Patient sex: M
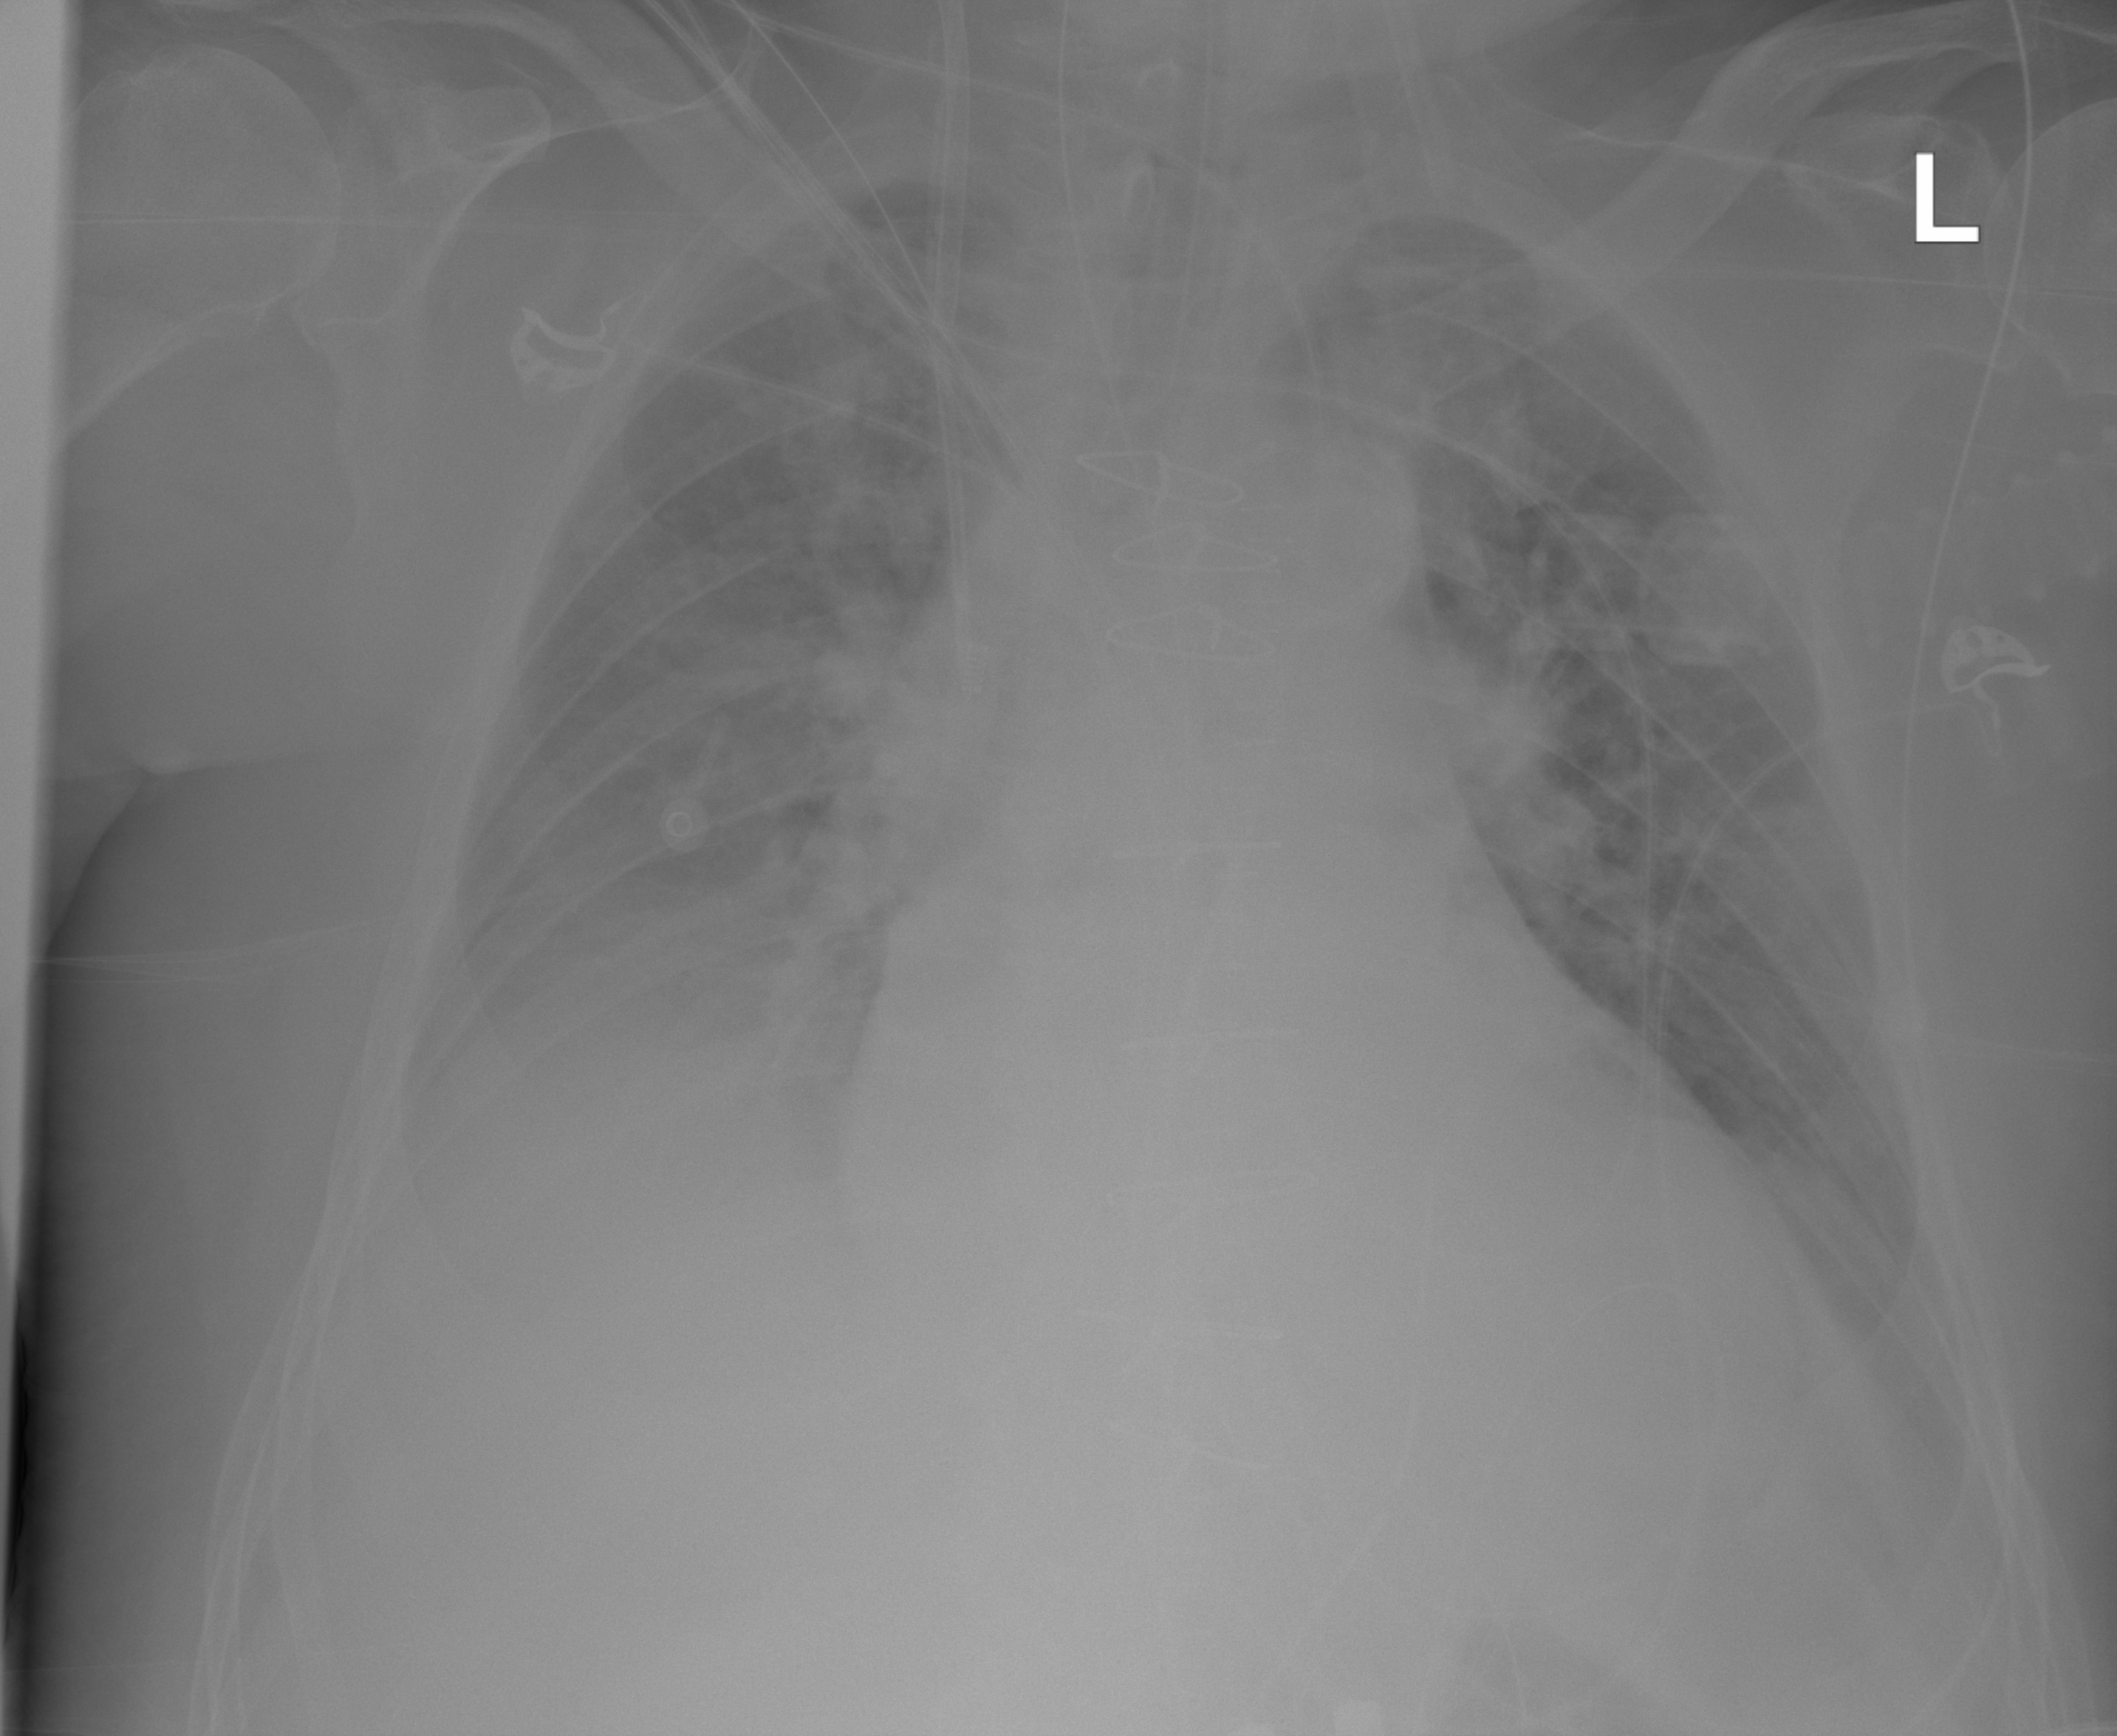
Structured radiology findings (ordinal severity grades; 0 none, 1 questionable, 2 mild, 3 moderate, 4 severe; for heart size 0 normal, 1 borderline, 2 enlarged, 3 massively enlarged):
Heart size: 2
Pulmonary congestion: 2
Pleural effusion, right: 2
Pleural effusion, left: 2
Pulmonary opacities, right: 2
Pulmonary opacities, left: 2
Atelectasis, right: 2
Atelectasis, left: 2